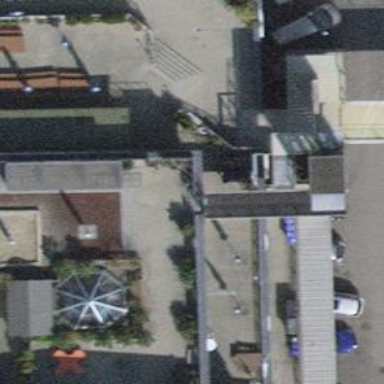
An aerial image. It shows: Sports centre with bar on the premises.